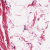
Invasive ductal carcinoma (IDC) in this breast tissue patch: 0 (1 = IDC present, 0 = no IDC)